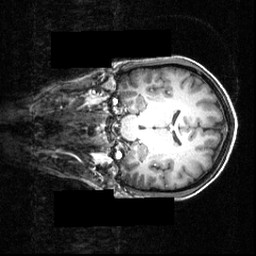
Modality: T1w
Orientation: coronal
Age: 20
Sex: female
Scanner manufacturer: siemens
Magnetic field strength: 3.951 T
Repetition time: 1.5 s
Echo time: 0.00335 s